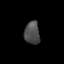
Tissue: lung
Cell type: Endothelial cells
Senescence score: 0.5851
Nuclear area (px): 336
Mean DAPI intensity: 77.866